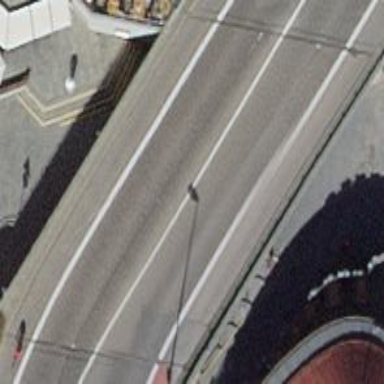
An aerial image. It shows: Bridge crossing over tertiary road.